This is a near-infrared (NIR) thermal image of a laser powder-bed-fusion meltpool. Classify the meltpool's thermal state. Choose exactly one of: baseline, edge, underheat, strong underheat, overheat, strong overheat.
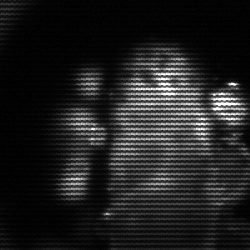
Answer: strong underheat